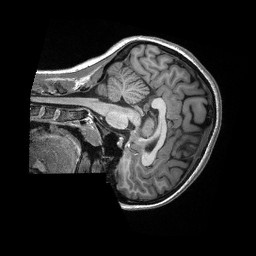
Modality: T1w
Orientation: sagittal
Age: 18
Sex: female
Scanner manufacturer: siemens
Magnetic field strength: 3 T
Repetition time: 2.3 s
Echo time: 0.00308 s